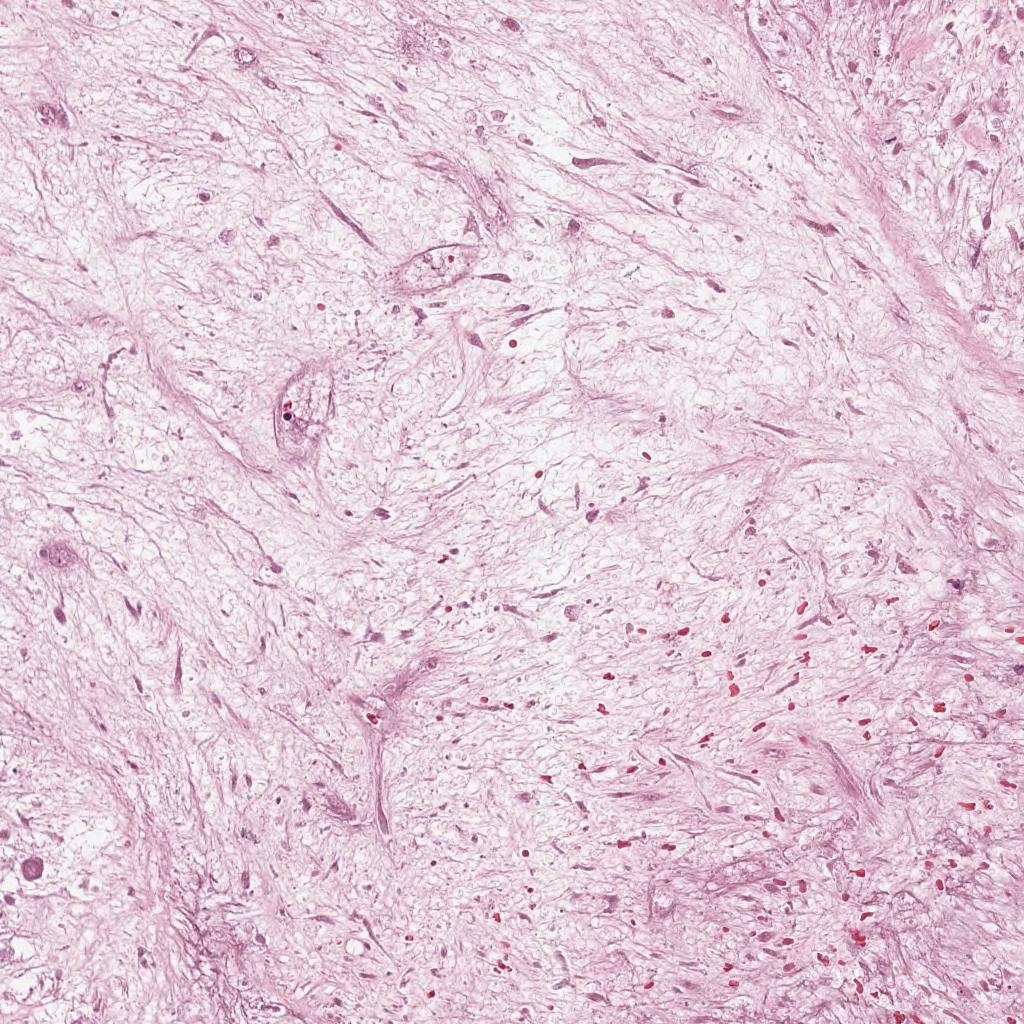
Label: Non-Viable-Tumor